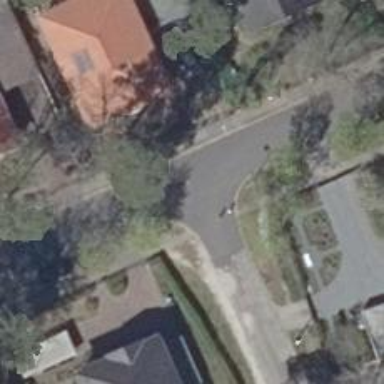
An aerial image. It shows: Asphalt road in residential area.